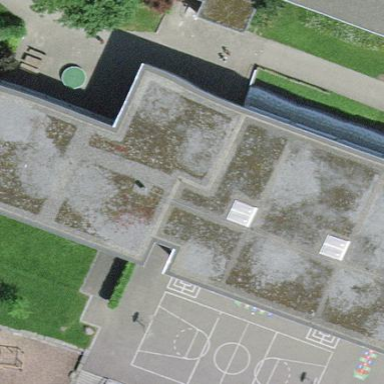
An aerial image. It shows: School building.